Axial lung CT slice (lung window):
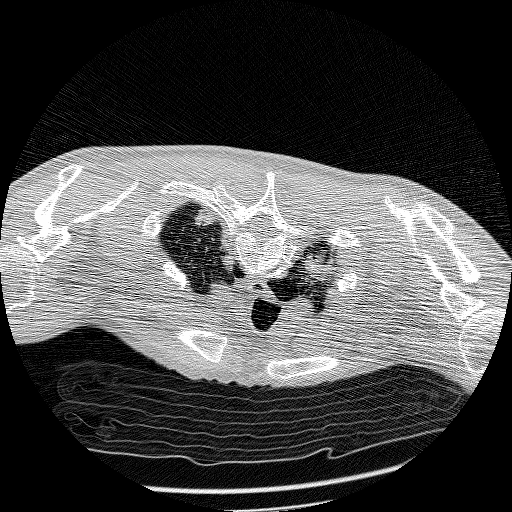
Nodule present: no